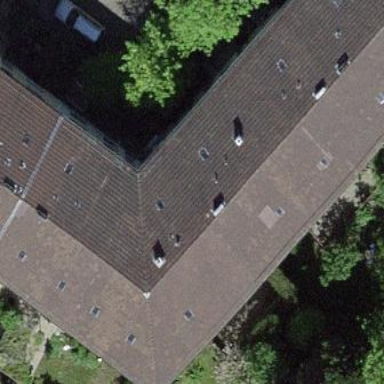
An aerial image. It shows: Hipped-roof building with apartments.